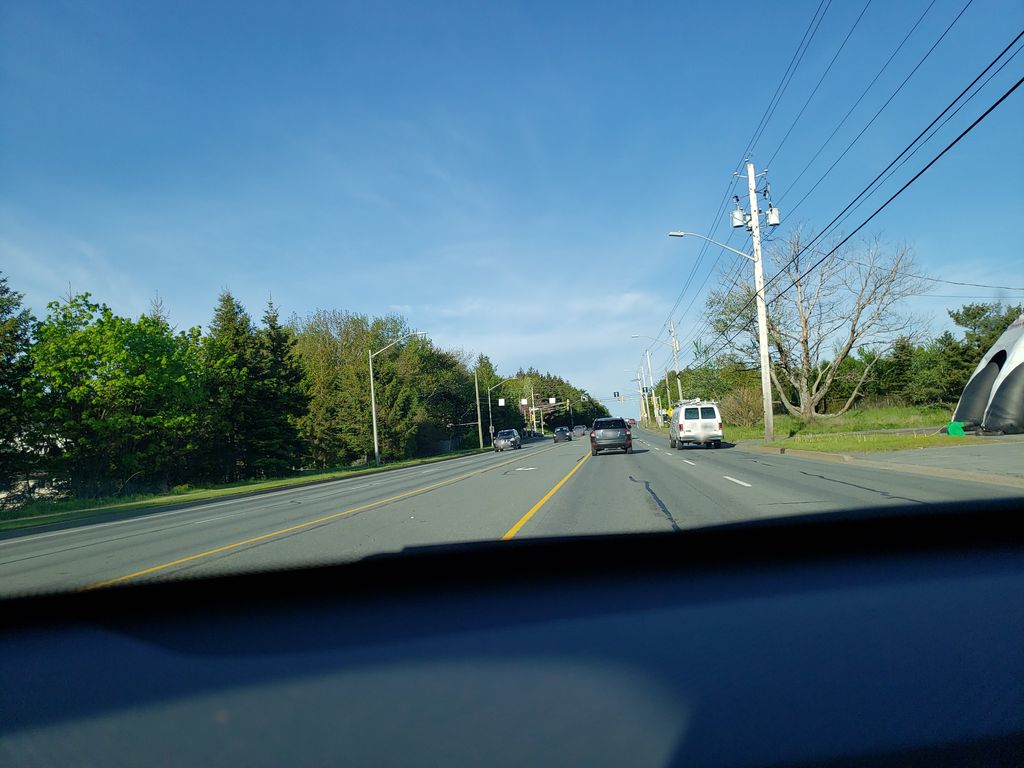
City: halifax